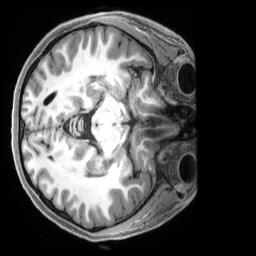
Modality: T1w
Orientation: axial
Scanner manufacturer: siemens
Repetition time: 2.5 s
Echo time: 0.00231 s